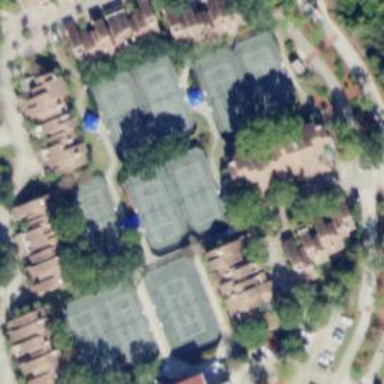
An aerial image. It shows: Tennis court on pitch designated for leisure land.